Question: I am wondering how to remove a distance in this case between images and p. The picture which shows what I am talking about:

The code looks like this:
'''
html, body {
margin: 0;
padding: 0;
height: 100%;
width: 100%;
}
header { position: relative; z-index: 1;}
/*#images-fs {*/
/* z-index: -10;*/
/*}*/
#wrapper {
height: 100%;
width: 100%;
top: 0; left: 0;
position: absolute;
z-index: -1;
background: forestgreen;
}
#content {
box-sizing: border-box;
position: absolute;
padding: 0;
margin-left: 0;
margin-right: 0;
text-align:center;
overflow: auto;
left: 0;
right: 0;
top: 70px;
width: 100%;
font-size: 25px;
}
p {
font-size: 20px;
}
body {
text-align: center;
}
div.box {
margin: 0 auto;
font-size: 0;
width: 875px;
--R:175px; /* radius */
--m:5px; /* margin */
--t:50px; /* distance from top */
}
p {
font-size: 20px;
}
div.box p {
width: 50%;
margin:0;
padding:0 var(--m);
display: inline-block;
vertical-align:top;
text-align: justify;
}
div.box p:before {
content: "";
width: var(--R);
height: calc(2*var(--R));
margin-top:var(--t);
shape-outside: circle(var(--R) at var(--d,right) calc(-1*var(--m)) top calc(50% + var(--t)/2));
float: right;
margin-right:calc(-1*var(--m));
}
div.box p:last-child:before {
float: left;
padding:0 0;
--d:left;
background-position:right;
margin-left:calc(-1*var(--m));
margin-right:0;
}
*,*::before,*::after {
box-sizing:border-box;
}
.tooltip {
position: relative;
display: inline-block;
margin-top:50px;
text-align: center;
}
.tooltip .tooltiptext {
visibility: hidden;
width: 120px;
background-color: black;
color: #fff;
text-align: center;
border-radius: 6px;
padding: 5px 0;
z-index: 1;
margin: 0;
position: absolute;
top: 50%;
left: 50%;
-ms-transform: translate(-50%, -50%);
transform: translate(-50%, -50%);
font-size:20px;
}
.tooltip:hover .tooltiptext {
visibility: visible;
}
'''
'''
<div id="wrapper">
<div id="content">
<br><br>
<div class="box">
<span class="tooltiptext">Tooltip text</span>
<p>
Lorem Ipsum is simply dummy text of the printing and typesetting industry. Lorem Ipsum has been the industry's standard dummy text ever since the 1500s, when an unknown printer took a galley of type and scrambled it to make a type specimen book. It has survived not only five centuries, but also the leap into electronic typesetting, remaining essentially unchanged. It was popularised in the 1960s with the release of Letraset sheets containing Lorem Ipsum passages, and more recently with desktop publishing software like Aldus PageMaker including versions of Lorem Ipsum.
<br><br>
</p>
<div class="tooltip">
<img src="https://jakuwegiel.web.app/assets/images/DSC_0925a-1.png" width="350px" height="350px">
<span class="tooltiptext">My beautiful face</span>
</div>
<div class="tooltip">
<img src="https://jakuwegiel.web.app/assets/images/cards.png" width="350px" height="350px">
</div>
<p>
Lorem Ipsum is simply dummy text of the printing and typesetting industry. Lorem Ipsum has been the industry's standard dummy text ever since the 1500s, when an unknown printer took a galley of type and scrambled it to make a type specimen book. It has survived not only five centuries, but also the leap into electronic typesetting, remaining essentially unchanged. It was popularised in the 1960s with the release of Letraset sheets containing Lorem Ipsum passages, and more recently with desktop publishing software like Aldus PageMaker including versions of Lorem Ipsum.
</div>
<br><br><br>
Programming is my hobby and <b>I love it</b>! :)
<br><br>
</div>
</div>
'''
If you need to see on codepen just take a look in <URL>. I do not know what else I need to add. I wrote everythink you need.
If you add valuable answer for me, I will mark as best one!
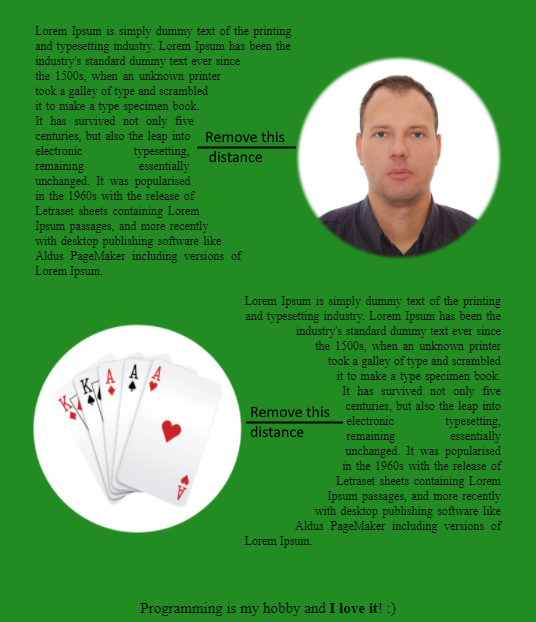
Answer: Give the paragraphs on the left a 'class="left-aligned"', and give the paragraphs on the right a 'class="right-aligned"'.
Add the following rules to your CSS:
'''
p {
position: relative;
}
.left-aligned {
right: -150px;
}
.right-aligned {
left: -150px;
}
'''
You can change the value '150px' to any value that you prefer (as long as it is negative).
'''
html,
body {
margin: 0;
padding: 0;
height: 100%;
width: 100%;
text-align: center;
}
header {
position: relative;
z-index: 1;
}
#wrapper {
height: 100%;
width: 100%;
top: 0;
left: 0;
position: absolute;
z-index: -1;
background: forestgreen;
}
#content {
box-sizing: border-box;
position: absolute;
padding: 0;
margin-left: 0;
margin-right: 0;
text-align: center;
overflow: auto;
left: 0;
right: 0;
top: 70px;
width: 100%;
font-size: 25px;
}
p {
font-size: 20px;
position: relative;
}
.left-aligned {
right: -150px;
}
.right-aligned {
left: -150px;
}
div.box {
margin: 0 auto;
font-size: 0;
width: 875px;
--R: 175px;
/* radius */
--m: 5px;
/* margin */
--t: 50px;
/* distance from top */
}
div.box p {
width: 50%;
margin: 0;
padding: 0 var(--m);
display: inline-block;
vertical-align: top;
text-align: justify;
}
div.box p:before {
content: "";
width: var(--R);
height: calc(2 * var(--R));
margin-top: var(--t);
shape-outside: circle( var(--R) at var(--d, right) calc(-1 * var(--m)) top calc(50% + var(--t) / 2));
float: right;
margin-right: calc(-1 * var(--m));
}
div.box p:last-child:before {
float: left;
padding: 0 0;
--d: left;
background-position: right;
margin-left: calc(-1 * var(--m));
margin-right: 0;
}
*,
*::before,
*::after {
box-sizing: border-box;
}
.tooltip {
position: relative;
display: inline-block;
margin-top: 50px;
text-align: center;
}
.tooltip .tooltiptext {
visibility: hidden;
width: 120px;
background-color: black;
color: #fff;
text-align: center;
border-radius: 6px;
padding: 5px 0;
z-index: 1;
margin: 0;
position: absolute;
top: 50%;
left: 50%;
-ms-transform: translate(-50%, -50%);
transform: translate(-50%, -50%);
font-size: 20px;
}
.tooltip:hover .tooltiptext {
visibility: visible;
}
'''
'''
<div id="wrapper">
<div id="content" [ngStyle]="{'bottom': footerHeight + 10 + 'px'}">
<app-text-effect [input]="'About'"></app-text-effect>
<br><br>
<div class="box">
<span class="tooltiptext">Tooltip text</span>
<p class="left-aligned">
Lorem Ipsum is simply dummy text of the printing and typesetting industry. Lorem Ipsum has been the industry's standard dummy text ever since the 1500s, when an unknown printer took a galley of type and scrambled it to make a type specimen book. It has
survived not only five centuries, but also the leap into electronic typesetting, remaining essentially unchanged. It was popularised in the 1960s with the release of Letraset sheets containing Lorem Ipsum passages, and more recently with desktop
publishing software like Aldus PageMaker including versions of Lorem Ipsum.
<br><br>
</p>
<div class="tooltip">
<img src="https://jakuwegiel.web.app/assets/images/DSC_0925a-1.png" width="350px" height="350px">
<span class="tooltiptext">My beautiful face</span>
</div>
<div class="tooltip">
<img src="https://jakuwegiel.web.app/assets/images/cards.png" width="350px" height="350px">
</div>
<p class="right-aligned">
Lorem Ipsum is simply dummy text of the printing and typesetting industry. Lorem Ipsum has been the industry's standard dummy text ever since the 1500s, when an unknown printer took a galley of type and scrambled it to make a type specimen book. It has
survived not only five centuries, but also the leap into electronic typesetting, remaining essentially unchanged. It was popularised in the 1960s with the release of Letraset sheets containing Lorem Ipsum passages, and more recently with desktop
publishing software like Aldus PageMaker including versions of Lorem Ipsum.
</p>
</div>
<br><br><br> Programming is my hobby and <b>I love it</b>! :)
<br><br>
</div>
</div>
'''